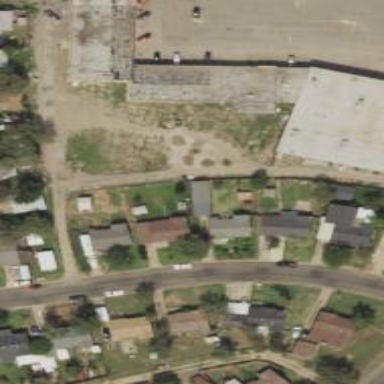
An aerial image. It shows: Alleyway designated as service road.